Question: Im importing a csv to my sql server table using the following code
'''
SqlCommand nonqueryCommand = myConnection.CreateCommand();
nonqueryCommand.CommandText =
"INSERT INTO MYTABLE VALUES(@num1, @num2,@num3,@num4)";
nonqueryCommand.Parameters.Add("@num1",SqlDbType.Decimal);
nonqueryCommand.Parameters.Add("@num2", SqlDbType.Decimal);
nonqueryCommand.Parameters.Add("@num3", SqlDbType.Decimal);
nonqueryCommand.Parameters.Add("@num4", SqlDbType.Decimal);
nonqueryCommand.Parameters["@num1"].Value = crntRecord[0];
nonqueryCommand.Parameters["@num2"].Value = crntRecord[1];
nonqueryCommand.Parameters["@num3"].Value =crntRecord[3];
nonqueryCommand.Parameters["@num4"].Value = crntRecord[4];
nonqueryCommand.ExecuteNonQuery();
'''
where the parameter 3 and 4 are of type decimal(9,6) in the DDL when i execute the code at 'ExecuteNonQuery' i get the following exception
> Failed to convert parameter value from a String to a Decimal.
please help me find out the problem tnx.
EDIT
the value in the crntRecord[3] looks like

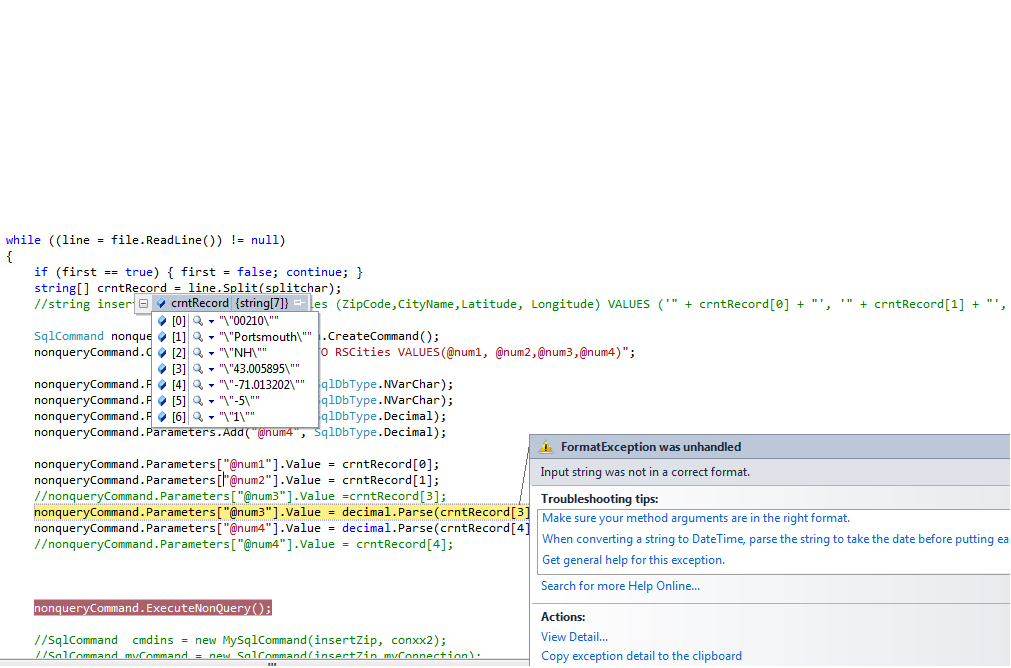
Answer: Assuming that 'crntRecord' is an array of strings, you need to parse the strings to a decimal first.
Ex:
'''
nonqueryCommand.Parameters["@num3"].Value = decimal.Parse(crntRecord[3].ToString());
'''
Note that this will throw an exception if 'crntRecord[3]' is not parseable to a decimal; if that's a situation that could occur, look into 'decimal.TryParse()' instead.